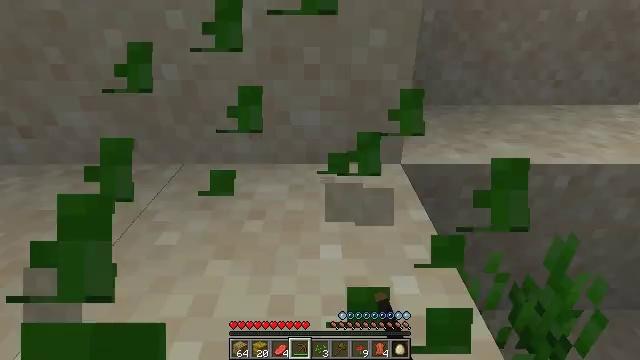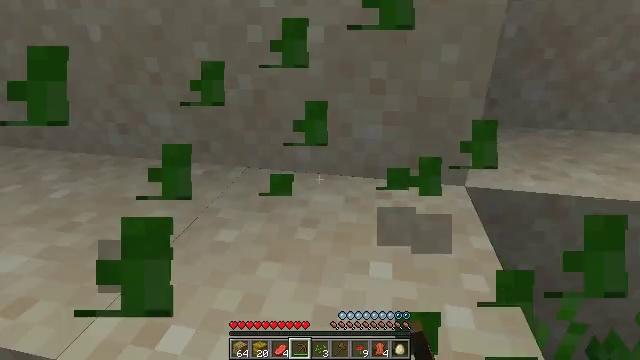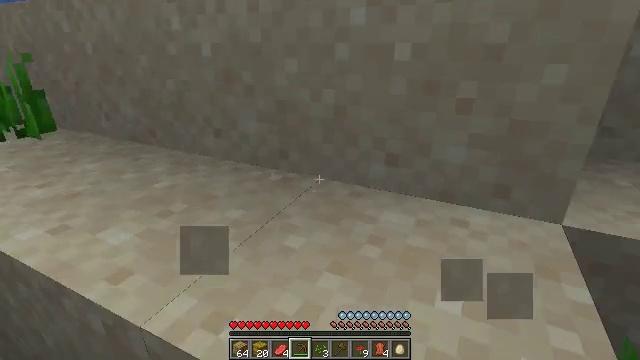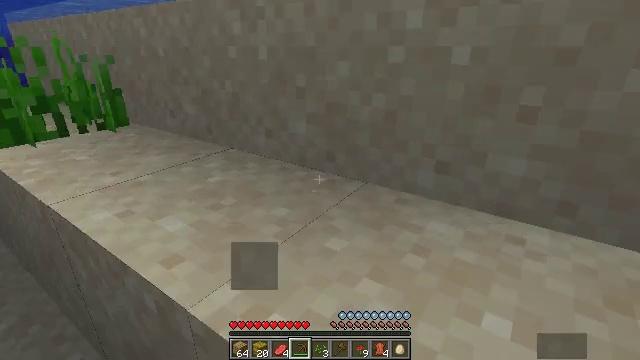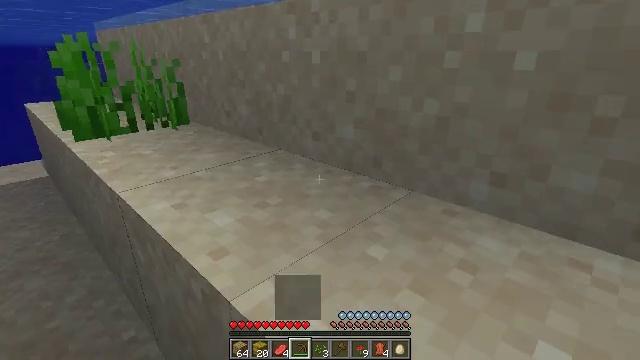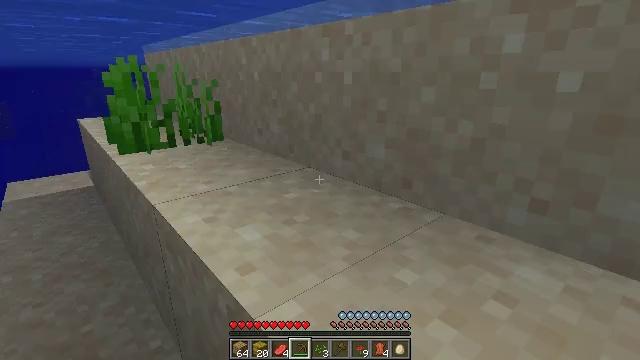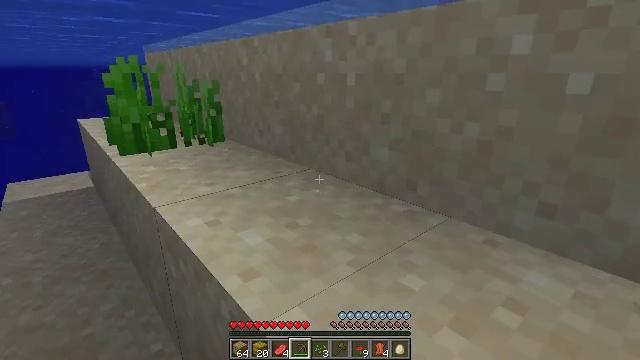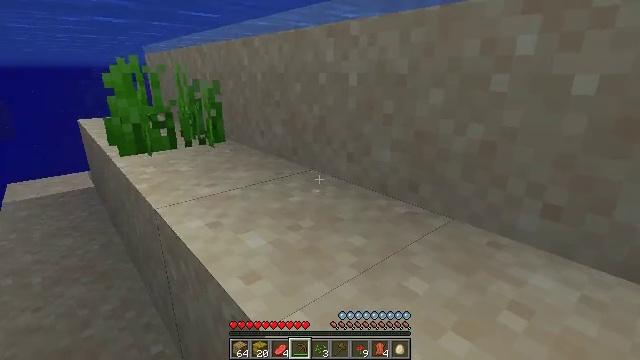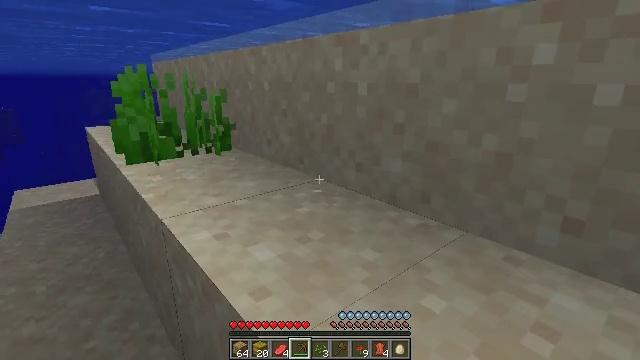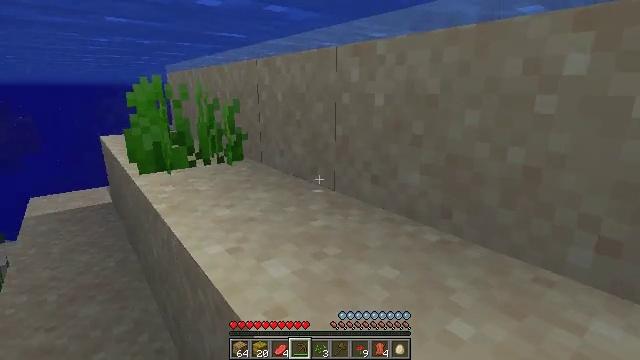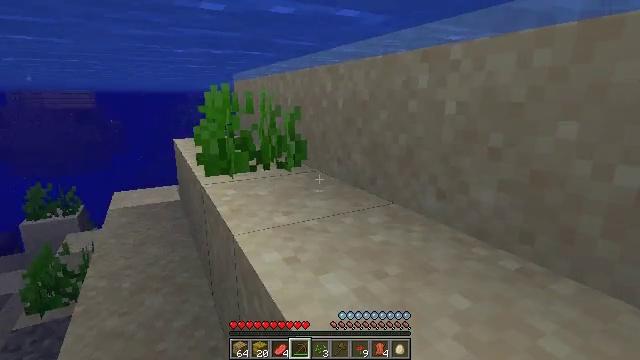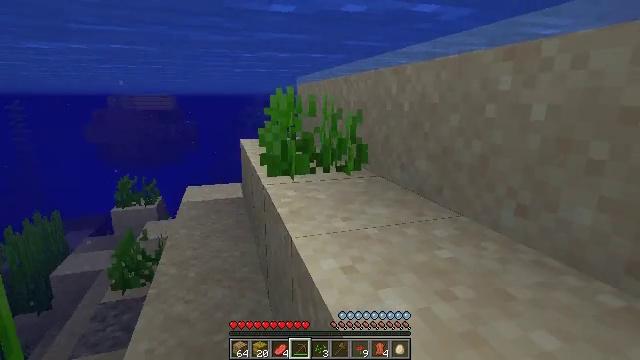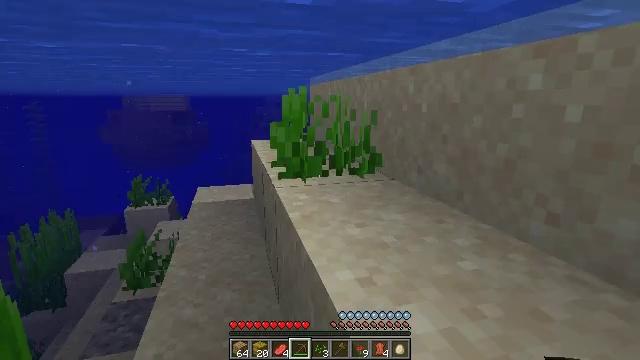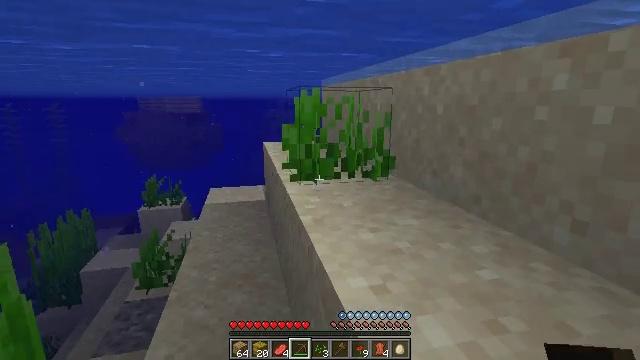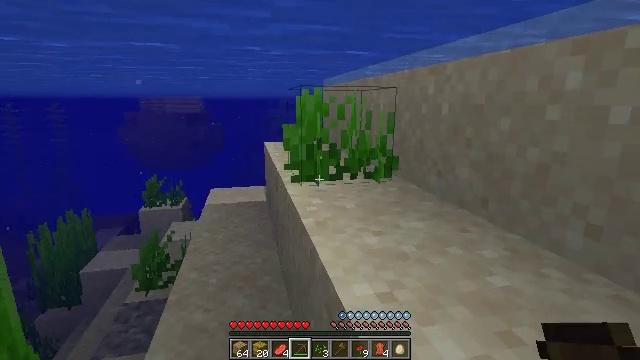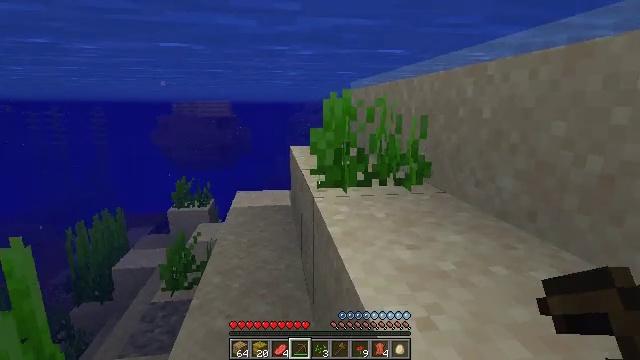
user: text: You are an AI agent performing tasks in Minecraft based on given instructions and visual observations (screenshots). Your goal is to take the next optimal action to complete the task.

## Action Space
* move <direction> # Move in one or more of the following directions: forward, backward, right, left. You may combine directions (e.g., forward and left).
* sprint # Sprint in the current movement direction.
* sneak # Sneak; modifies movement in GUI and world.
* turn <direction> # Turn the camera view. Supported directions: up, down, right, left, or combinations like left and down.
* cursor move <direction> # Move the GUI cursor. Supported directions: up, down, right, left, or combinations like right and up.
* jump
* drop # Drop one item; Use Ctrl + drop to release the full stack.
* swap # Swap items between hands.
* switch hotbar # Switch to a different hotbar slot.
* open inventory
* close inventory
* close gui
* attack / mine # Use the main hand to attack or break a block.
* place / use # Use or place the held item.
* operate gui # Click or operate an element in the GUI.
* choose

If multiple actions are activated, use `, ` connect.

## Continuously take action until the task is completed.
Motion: motion action
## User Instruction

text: Mine tall seagrass from underwater.
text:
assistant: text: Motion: turn left and up
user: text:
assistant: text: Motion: turn left and up
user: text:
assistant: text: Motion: turn left
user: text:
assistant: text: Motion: turn left
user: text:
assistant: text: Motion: move forward, turn left and up
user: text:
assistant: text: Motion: move forward
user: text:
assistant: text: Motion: move forward
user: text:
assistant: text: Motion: move forward, turn up
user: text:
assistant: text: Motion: move forward, turn left and up
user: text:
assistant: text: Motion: move forward, turn left and up
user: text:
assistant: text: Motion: move forward, turn left
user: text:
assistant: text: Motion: move forward, turn left
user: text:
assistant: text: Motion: move forward, turn left
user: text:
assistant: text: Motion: move forward
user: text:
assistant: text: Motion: move forward, turn left
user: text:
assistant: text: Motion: move forward, turn left
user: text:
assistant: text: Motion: move forward, turn left
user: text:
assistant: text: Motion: move forward, turn left
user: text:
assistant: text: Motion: move forward, turn left
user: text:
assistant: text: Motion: move forward, turn left and down
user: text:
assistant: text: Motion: move forward, turn left and down
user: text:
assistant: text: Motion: move forward, turn left and down
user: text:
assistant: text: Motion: move forward, turn left
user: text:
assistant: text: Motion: move forward, turn left
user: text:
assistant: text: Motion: move forward, turn left
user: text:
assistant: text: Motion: move forward
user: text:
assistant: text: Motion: move forward, turn down
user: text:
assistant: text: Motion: move forward, turn right and down
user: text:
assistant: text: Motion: move forward, turn right and down
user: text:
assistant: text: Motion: move forward